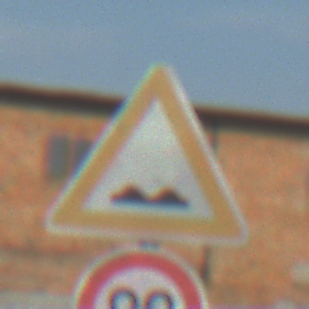
Verkehrszeichen: UnebeneFahrbahn
Zusatzzeichen unten: Geschwindigkeit80
Umgebung: Outdoor, Suburban
Tageszeit: MorningAfternoon
Wetter: PartlyCloudy
Licht: Natural
Jahreszeit: NotSpecified
Kontrast: HighContrast